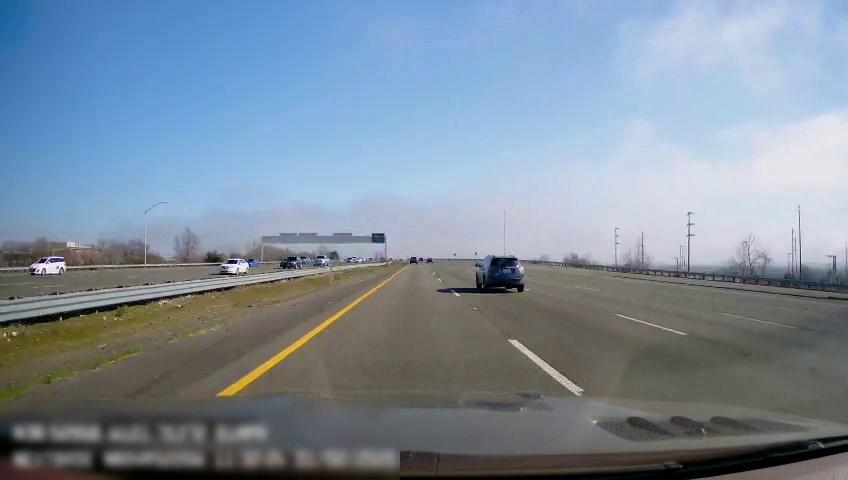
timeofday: Day
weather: Sunny
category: Drivable Space
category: Drivable Space
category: Vehicles | SUV
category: Vehicles | Car
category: Vehicles | Car
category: Vehicles | Car
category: Vehicles | SUV
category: Vehicles | SUV
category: Vehicles | Truck
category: Lanes | Current Lane
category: Lanes | Current Lane
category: Lanes | Alternate Lane
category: Lanes | Alternate Lane
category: Traffic | Signs